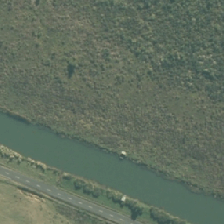
Land cover: herbaceous_freshwater_vege